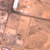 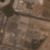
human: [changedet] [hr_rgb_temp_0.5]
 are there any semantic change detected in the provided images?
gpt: The crossroads has been extended.